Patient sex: M
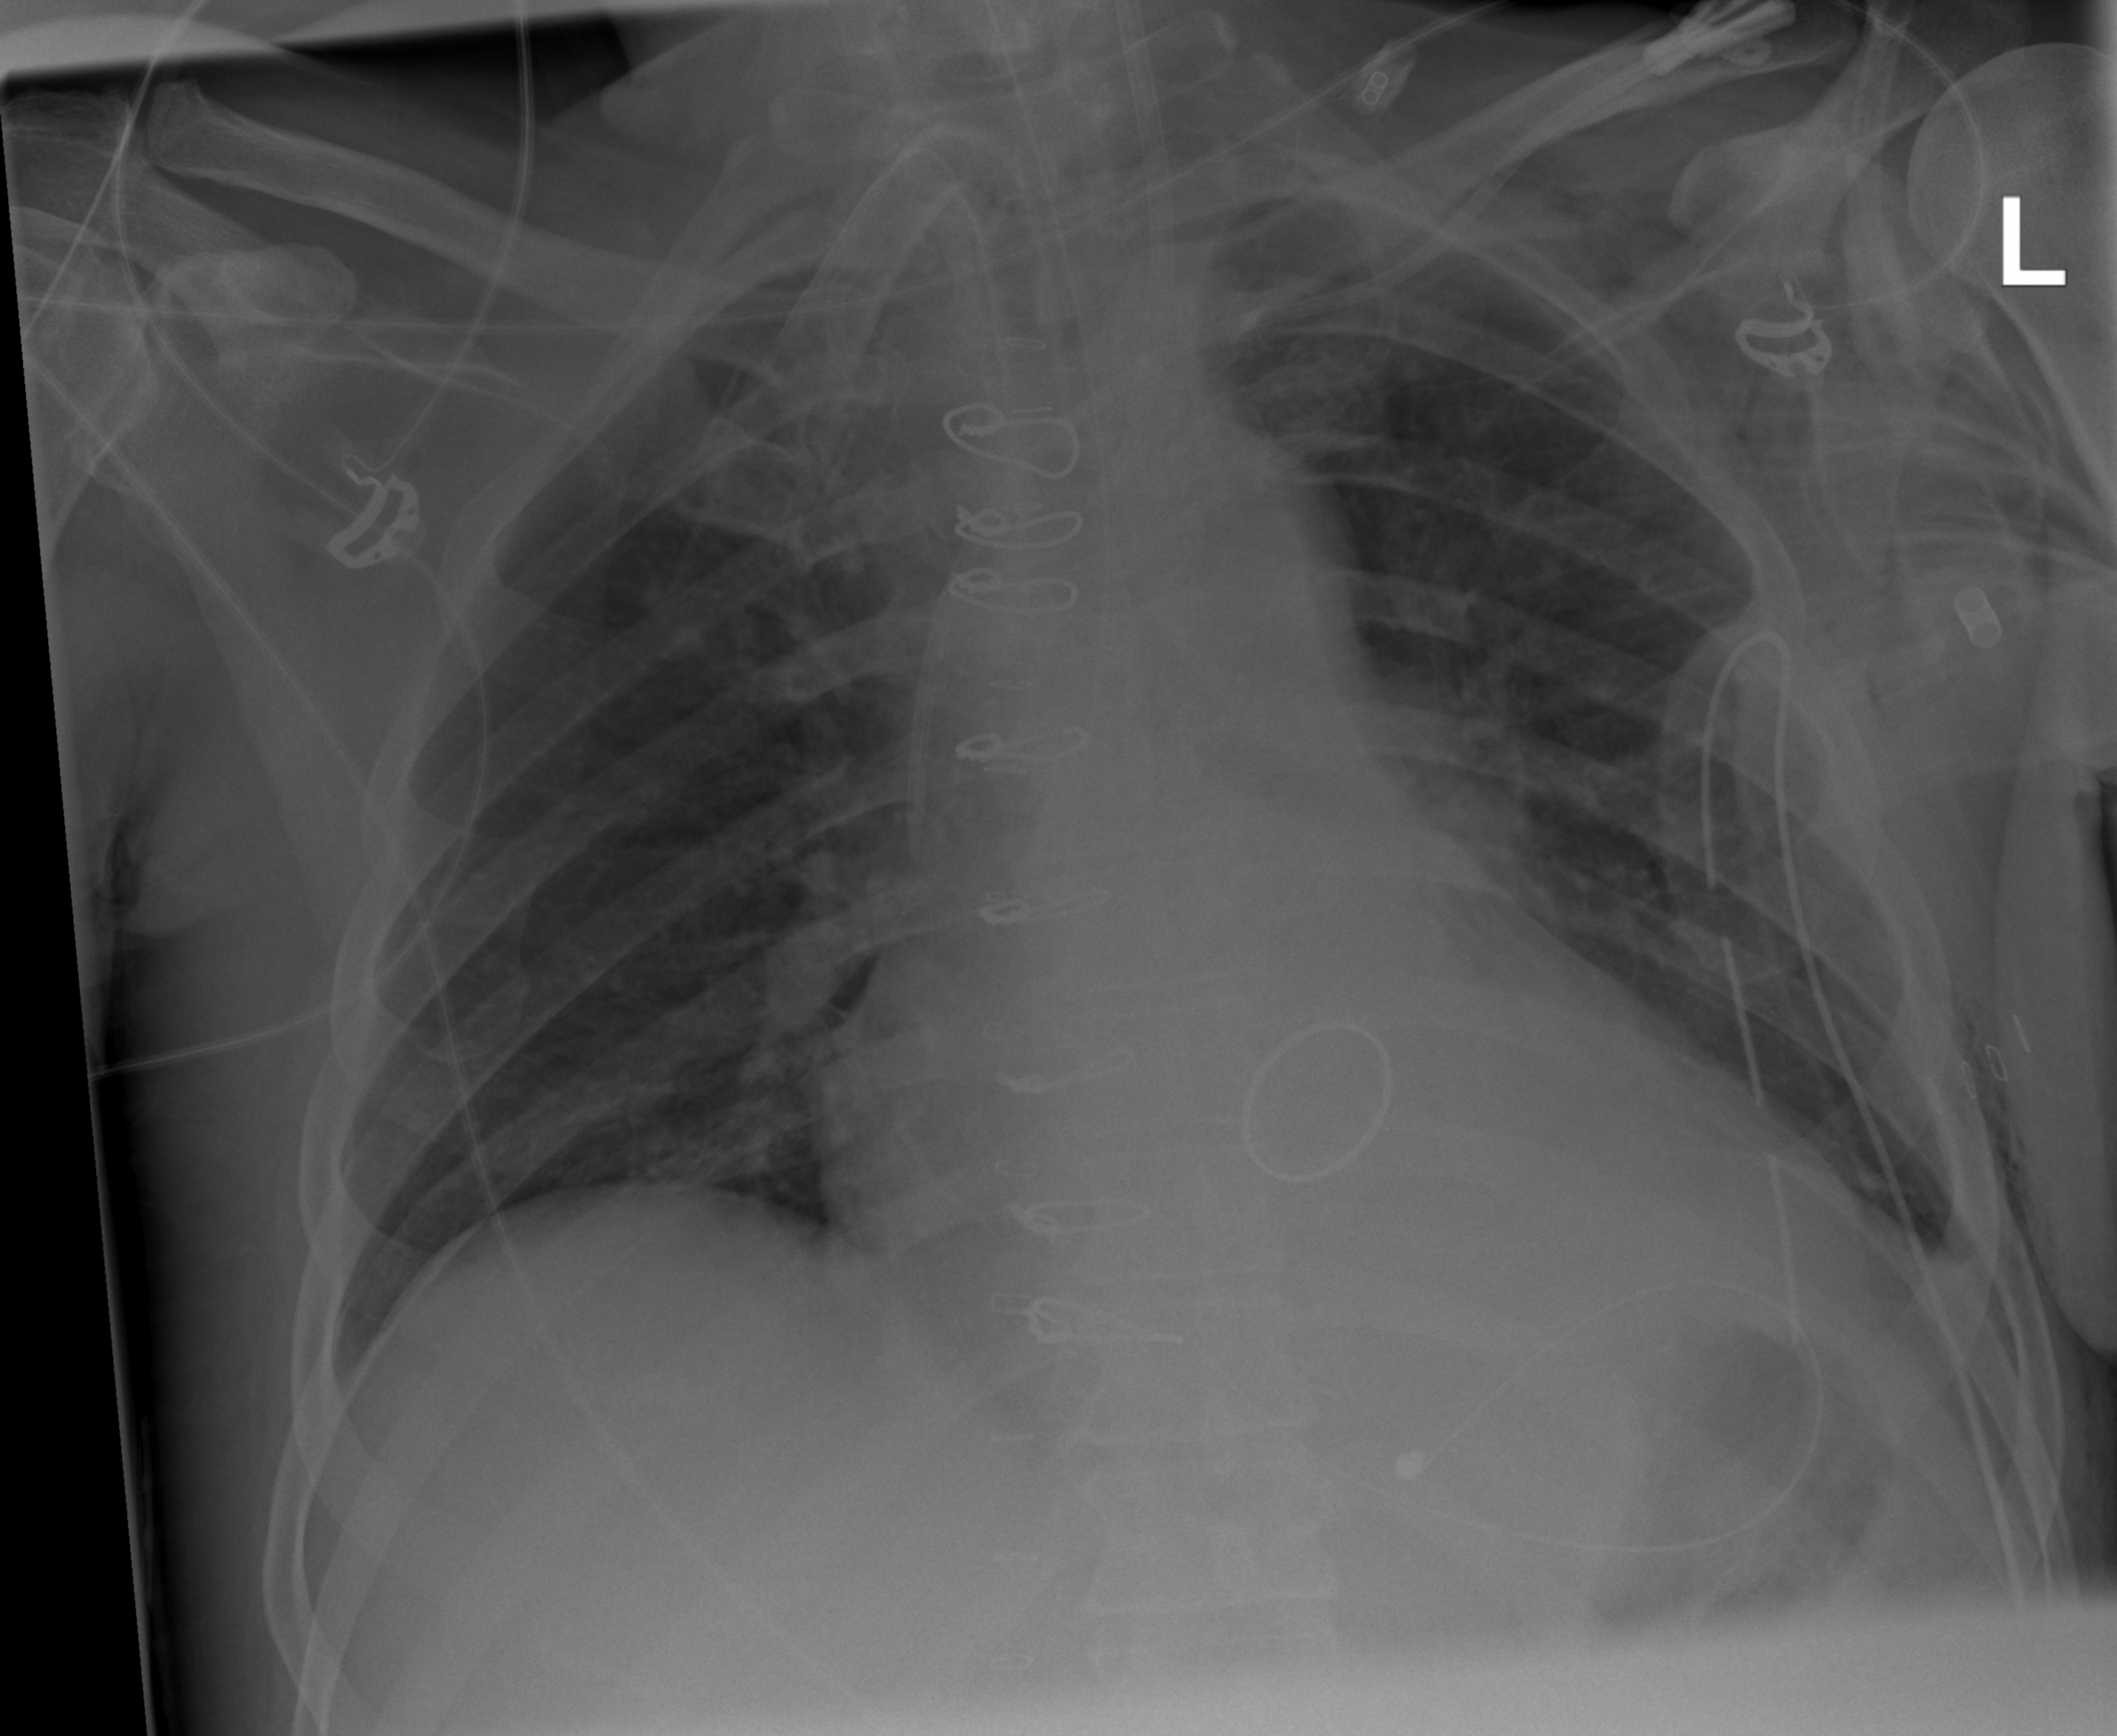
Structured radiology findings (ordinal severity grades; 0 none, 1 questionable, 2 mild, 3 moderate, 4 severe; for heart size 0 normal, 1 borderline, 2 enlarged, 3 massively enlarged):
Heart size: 0
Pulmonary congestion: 0
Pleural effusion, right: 0
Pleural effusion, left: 0
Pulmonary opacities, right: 0
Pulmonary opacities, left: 0
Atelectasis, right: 0
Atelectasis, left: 2